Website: apple
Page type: account-selection
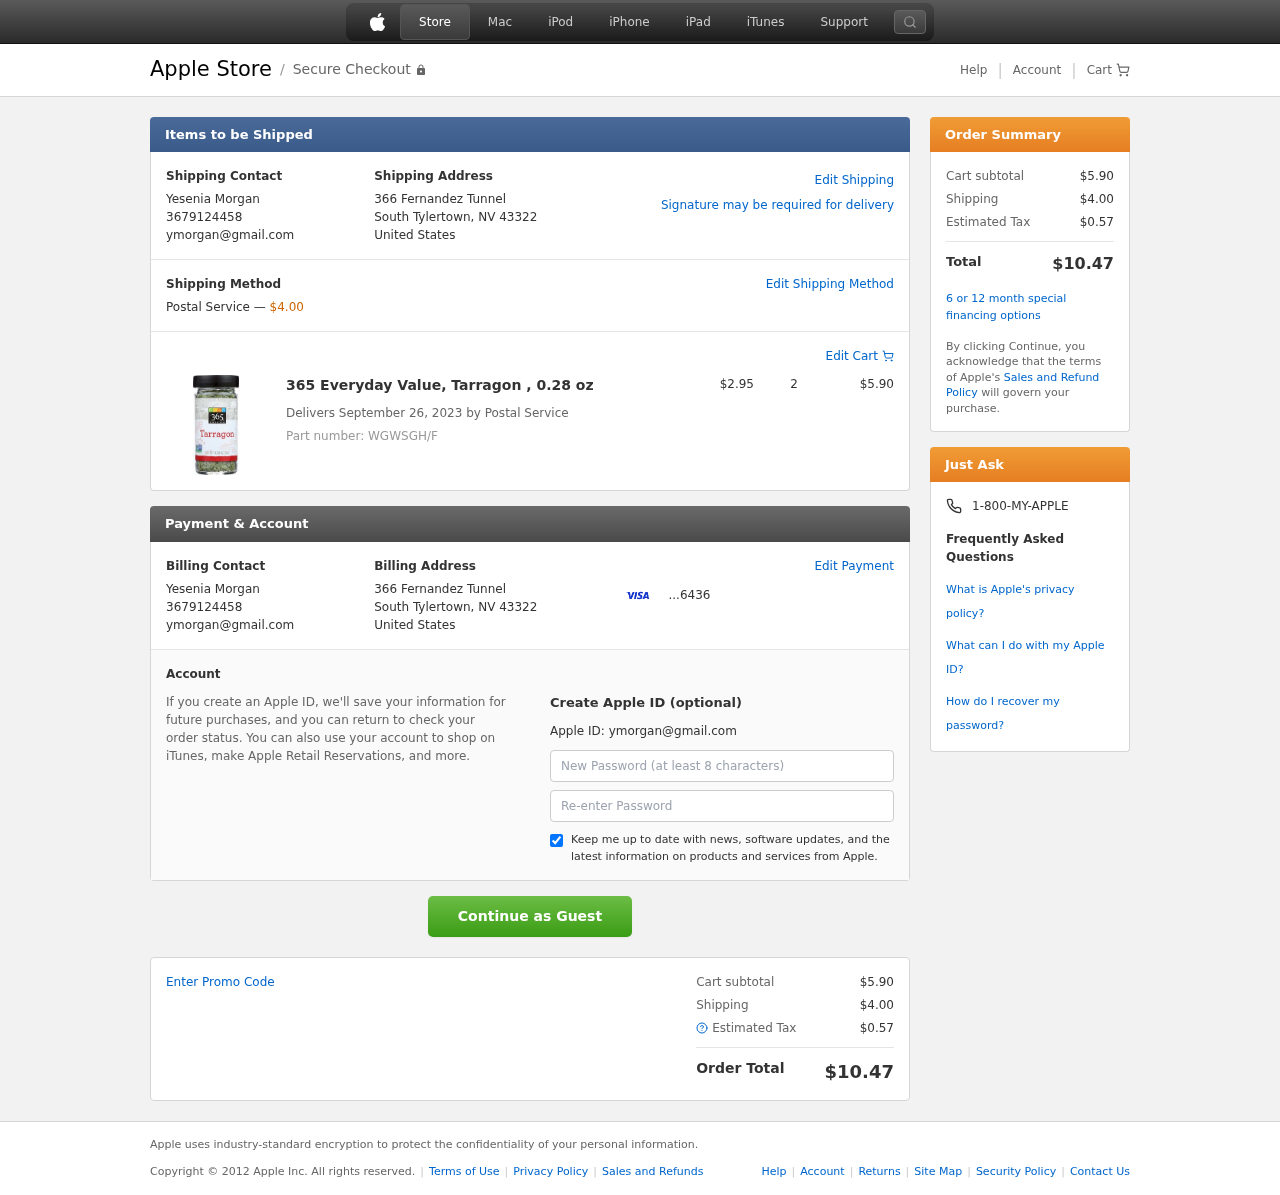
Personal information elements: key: PII_CARD_LAST4
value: ...6436
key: PII_CITY_STATE_ZIP
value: South Tylertown, NV 43322
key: PII_COUNTRY
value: United States
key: PII_EMAIL
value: ymorgan@gmail.com
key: PII_FULLNAME
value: Yesenia Morgan
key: PII_PHONE
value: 3679124458
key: PII_STREET
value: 366 Fernandez Tunnel
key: PII_FIRSTNAME
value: Yesenia
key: PII_LASTNAME
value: Morgan
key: PII_FULLNAME2
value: Yesenia Morgan
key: PII_FULLNAME3
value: Yesenia Morgan
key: PII_FIRSTNAME2
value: Yesenia
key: PII_FIRSTNAME3
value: Yesenia
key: PII_LASTNAME2
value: Morgan
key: PII_LASTNAME3
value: Morgan
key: PII_FIRSTNAME_DERIVED
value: Yesenia
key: PII_LASTNAME_DERIVED
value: Morgan
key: PII_FULLNAME_DERIVED
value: Yesenia Morgan
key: PII_NAME_FULL_DERIVED
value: Yesenia Morgan
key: PII_PHONE_LINE
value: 4458
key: PII_PHONE_SUFFIX
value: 4458
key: PII_PHONE2
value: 3679124458
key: PII_PHONE3
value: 3679124458
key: PII_PHONE_NUMERIC
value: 3679124458
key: PII_PHONE_LINE_NUMERIC
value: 4458
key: PII_PHONE_SUFFIX_NUMERIC
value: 4458
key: PII_PHONE2_NUMERIC
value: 3679124458
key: PII_PHONE3_NUMERIC
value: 3679124458
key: PII_PHONE_DIGITS
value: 3679124458
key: PII_PHONE_LAST4
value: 4458
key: PII_EMAIL2
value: ymorgan@gmail.com
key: PII_EMAIL3
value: ymorgan@gmail.com
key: PII_STREET2
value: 366 Fernandez Tunnel
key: PII_CITY_STATE_ZIP2
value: South Tylertown, NV 43322
Product elements: key: PRODUCT1_NAME
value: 365 Everyday Value, Tarragon , 0.28 oz
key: PRODUCT1_PRICE
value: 2.95
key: PRODUCT1_QUANTITY
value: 2
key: PRODUCT_PART_NUMBER
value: Part number: WGWSGH/F
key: PRODUCT_TOTAL
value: $5.90
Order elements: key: ORDER_SHIPPING_COST
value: $4.00
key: ORDER_DELIVERY_DATE
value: Delivers September 26, 2023 by Postal Service
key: ORDER_SUBTOTAL
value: $5.90
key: ORDER_TAX
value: $0.57
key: ORDER_TOTAL
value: $10.47